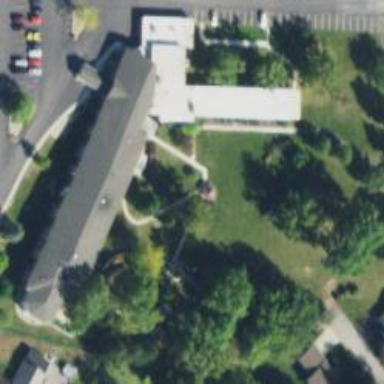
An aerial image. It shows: Nursing home building.